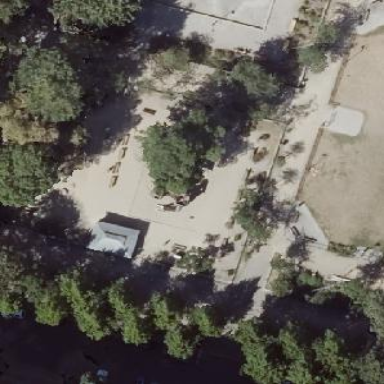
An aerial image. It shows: Sandpit at the playground.